Question: I am using 'RegionPlot3D' in Mathematica to visualise some inequalities. As the inequalities are homogeneous in the coordinates they are uniquely determined by their intersection with the unit sphere. This gives some two-dimensional regions which I would like to plot. My question is
If requested I would be more than happy to provide some Mathematica code; although I believe that the answer should be independent on the details of the regions I'm trying to plot.
Thanks in advance!
: In case anyone is interested, I have recently finished a paper in which I used Sasha's answer below in order to make some plots. The paper is <URL> and was arXived last week. It contains plots such as this one:

Thanks again!
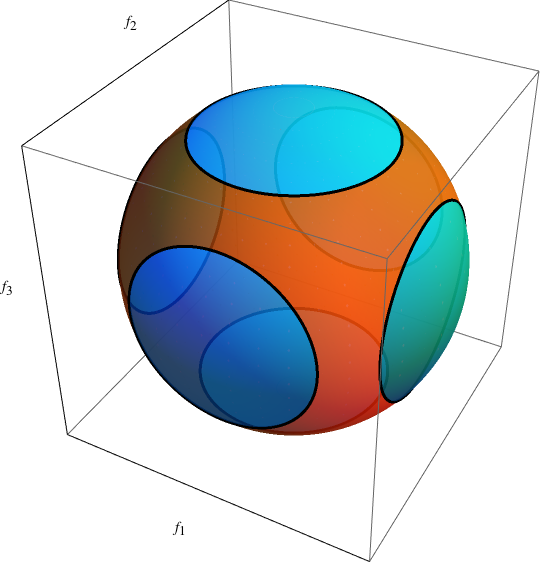
Answer: Please look into <URL>.
'''
Show[{ParametricPlot3D[{Sin[th] Cos[ph], Sin[th] Sin[ph],
Cos[th]}, {th, 0, Pi}, {ph, 0, 2 Pi},
RegionFunction ->
Function[{x, y, z}, And[x^3 < x y z + z^3, y^2 z < y^3 + x z^2]],
PlotRange -> {-1, 1}, PlotStyle -> Red],
Graphics3D[{Opacity[0.2], Sphere[]}]}]
'''